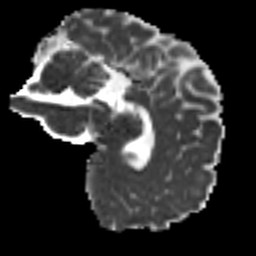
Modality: MD
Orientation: sagittal
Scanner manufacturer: siemens
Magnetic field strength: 3 T
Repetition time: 9.6 s
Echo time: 0.077 s